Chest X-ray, PA view. Patient: 57 years old, sex M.
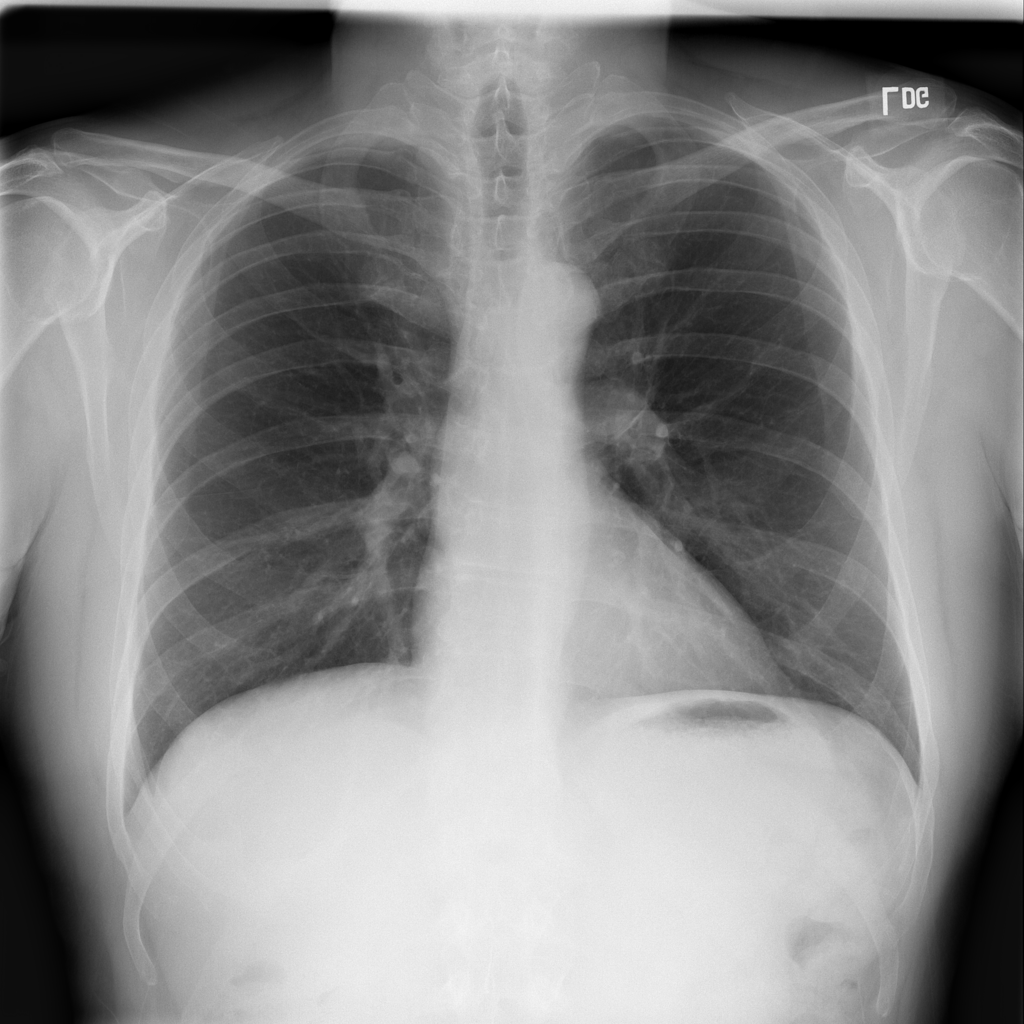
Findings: No Finding